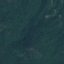
Land use / land cover class: Forest